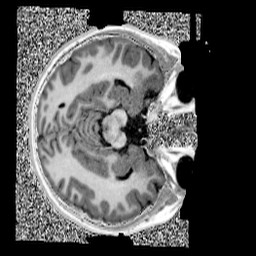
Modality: UNIT1
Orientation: axial
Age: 11
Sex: female
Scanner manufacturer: siemens
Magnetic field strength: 3 T
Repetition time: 4 s
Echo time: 0.00299 s